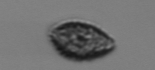
Label: Pseudochattonella_farcimen